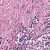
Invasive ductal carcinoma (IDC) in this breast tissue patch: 1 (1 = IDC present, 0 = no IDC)